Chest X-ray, AP view. Patient: 54 years old, sex M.
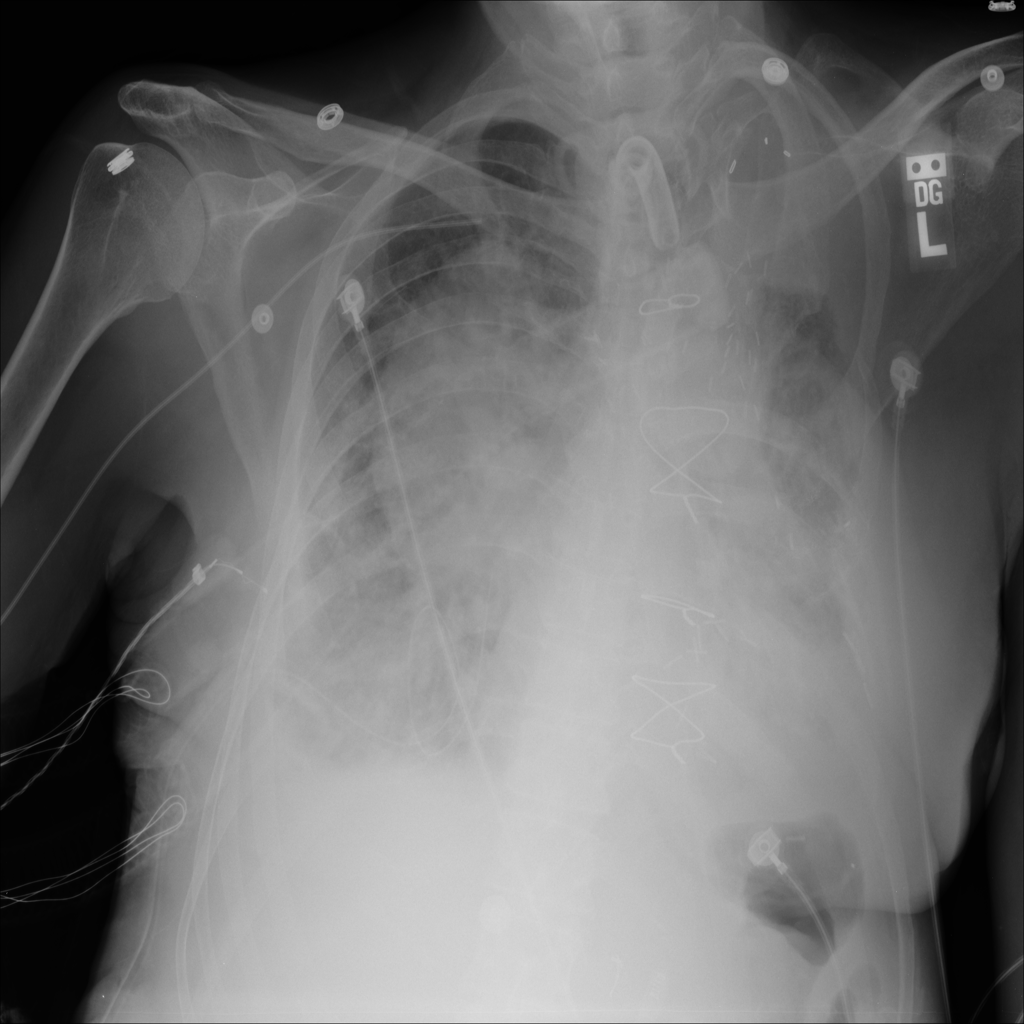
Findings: Consolidation, Effusion, Mass